Question: Basically is something like this in the image. Each line of text is an item.

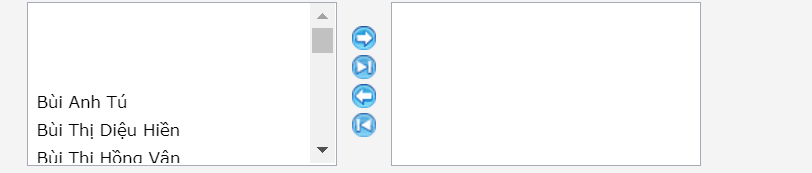
Answer: HTML has you covered with the 'HTMLSelectElement' along with the 'multiple' attribute:
'''
select[multiple] {
width: 200px;
}
'''
'''
<select multiple>
<option value="foo">Foo</option>
<option value="bar">Bar</option>
<option value="baz">Baz</option>
<option value="foobar">FooBar</option>
<option value="john">John</option>
<option value="jill">Jill</option>
</select>
'''